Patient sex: M
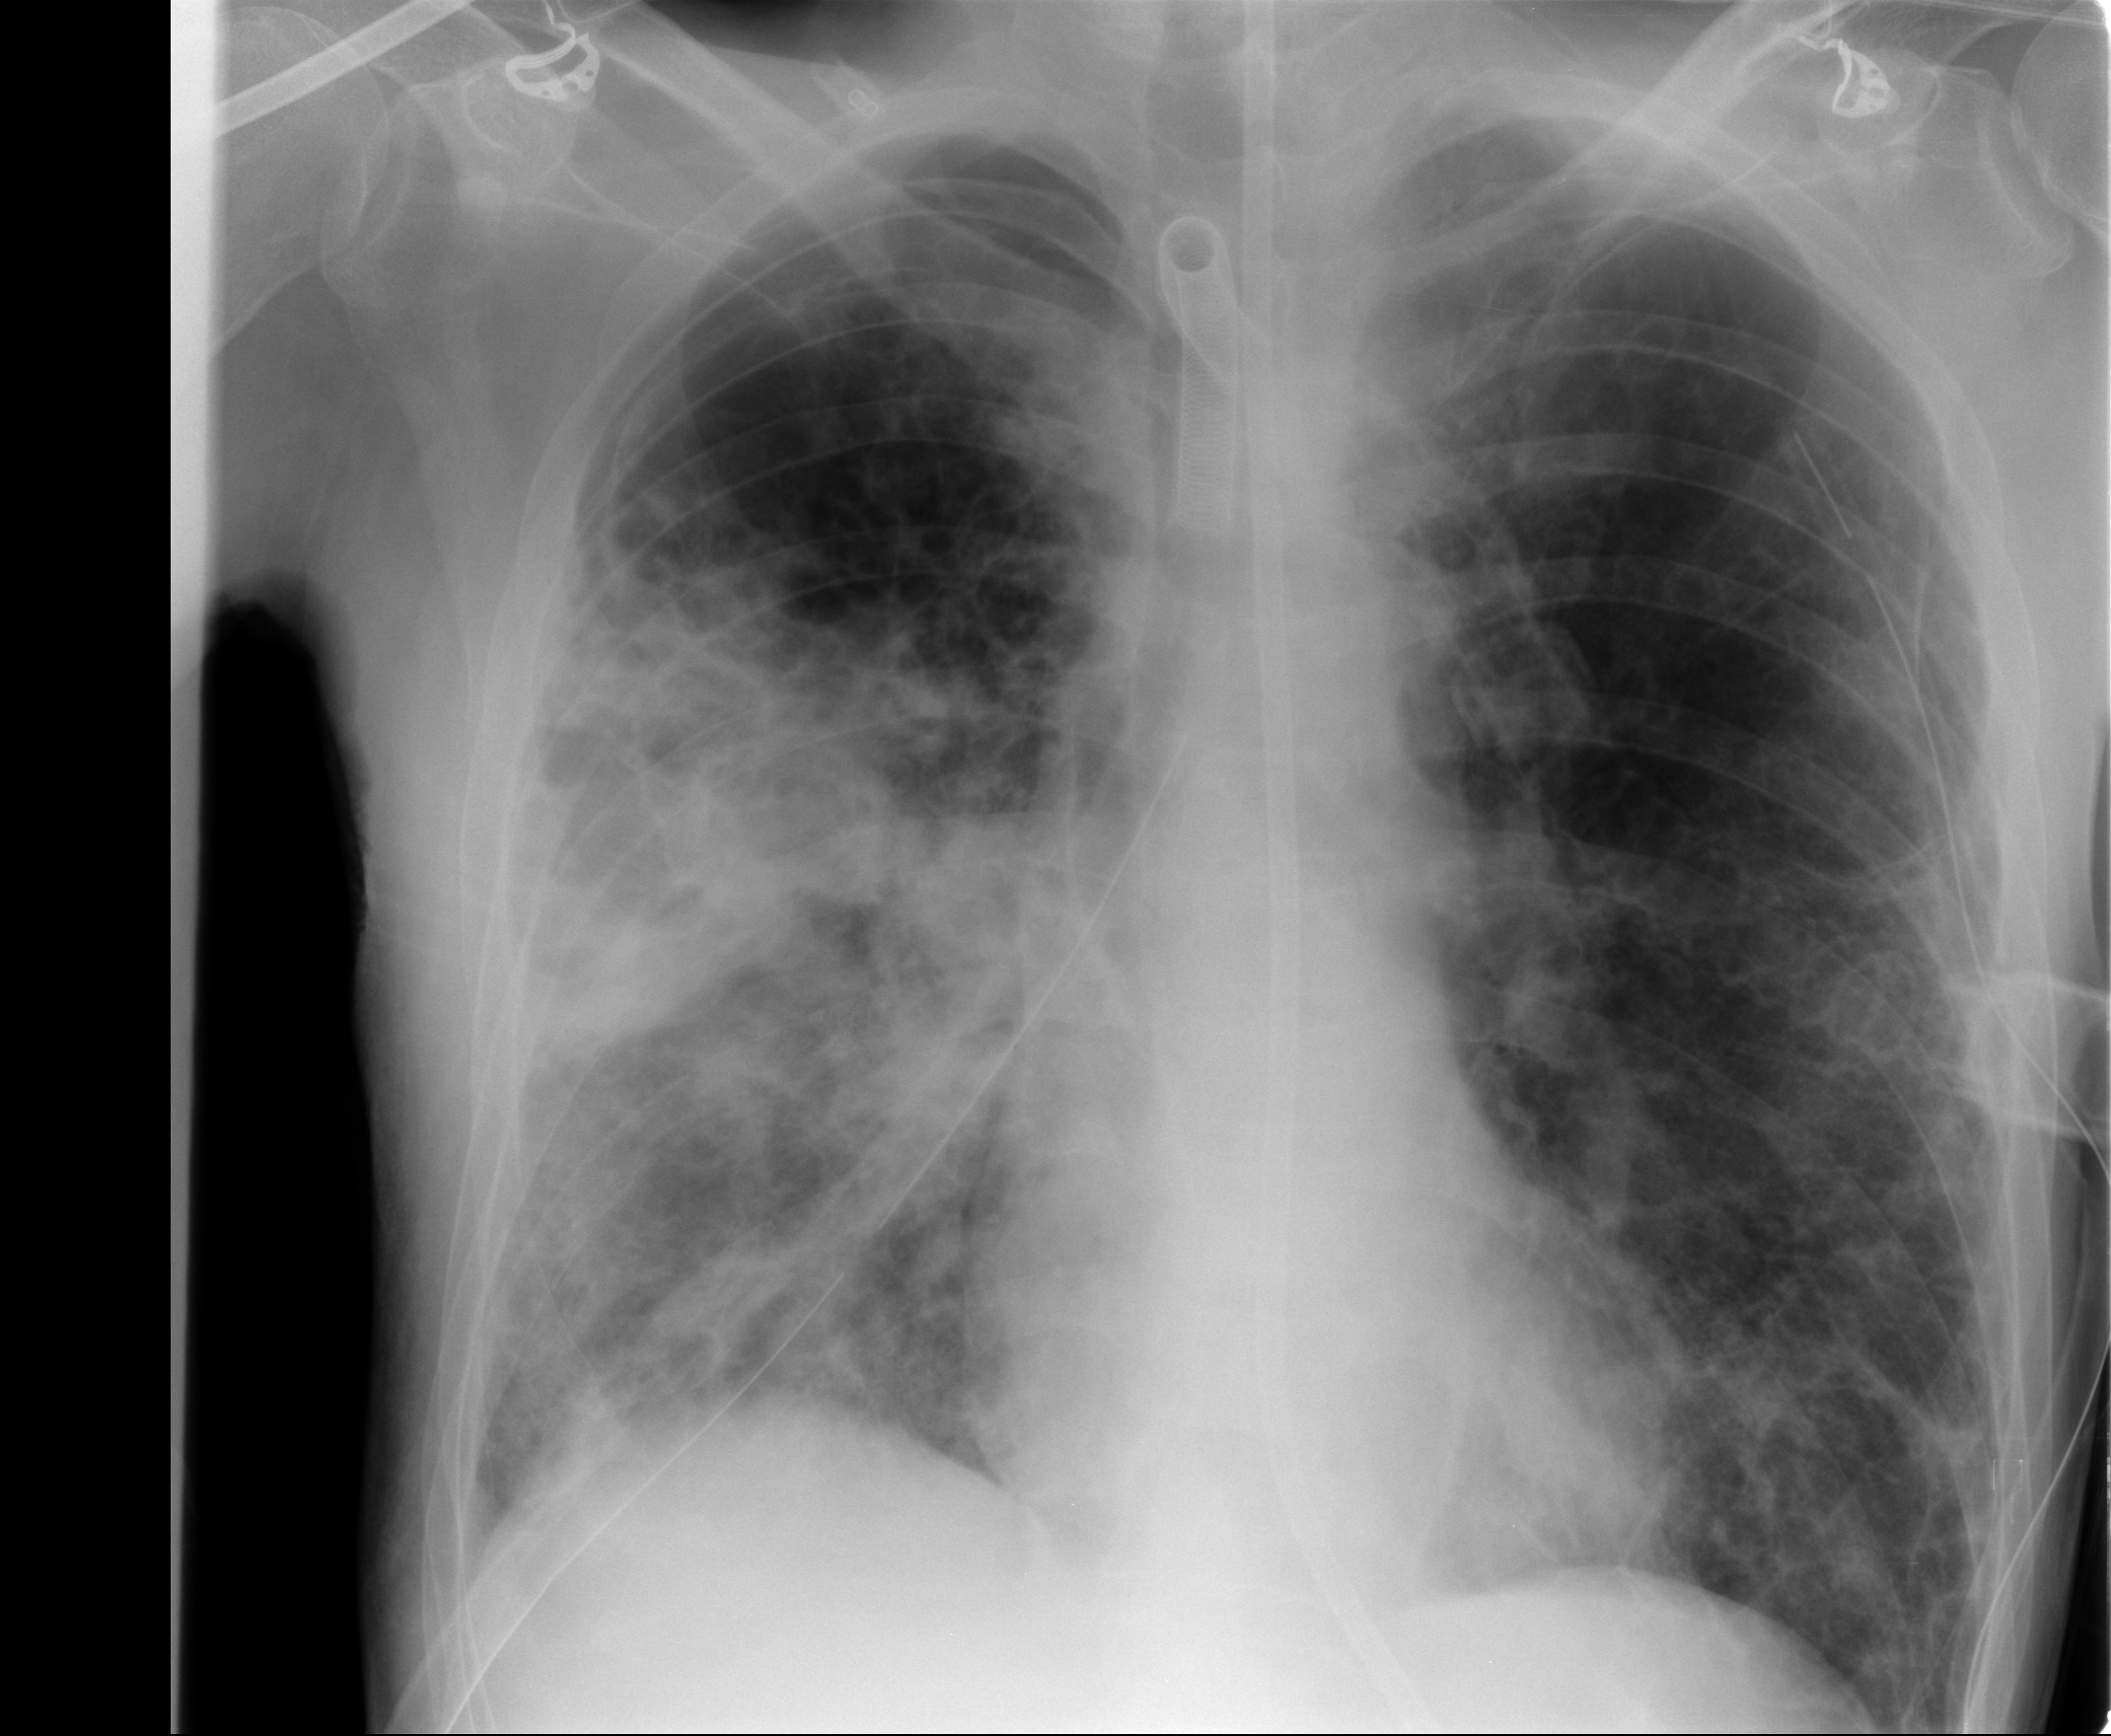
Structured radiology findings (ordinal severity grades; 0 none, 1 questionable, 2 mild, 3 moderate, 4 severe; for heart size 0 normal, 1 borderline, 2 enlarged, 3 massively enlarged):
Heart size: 0
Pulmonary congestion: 0
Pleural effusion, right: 1
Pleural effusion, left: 0
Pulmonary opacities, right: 3
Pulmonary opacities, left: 1
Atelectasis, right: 2
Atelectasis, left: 2